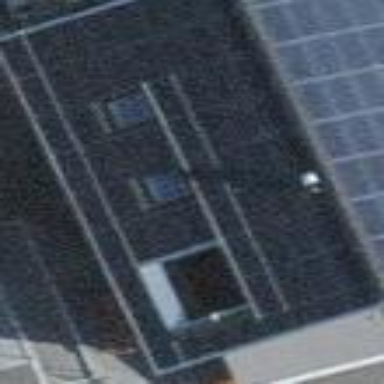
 consisting of solar photovoltaic panels."